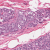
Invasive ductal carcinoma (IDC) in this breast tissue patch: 0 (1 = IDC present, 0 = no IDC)